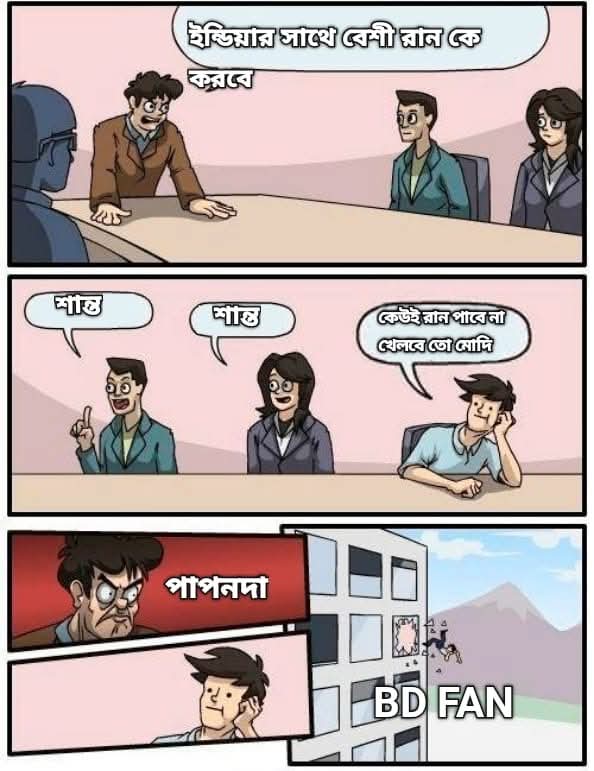
Text: ইন্ডিয়ার সাথে বেশী রান কে করবে
শান্ত
শান্ত
কেউই রান পাবে না খেলবে তো মোদি
পাপনদা

Label: Non Hate